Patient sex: M
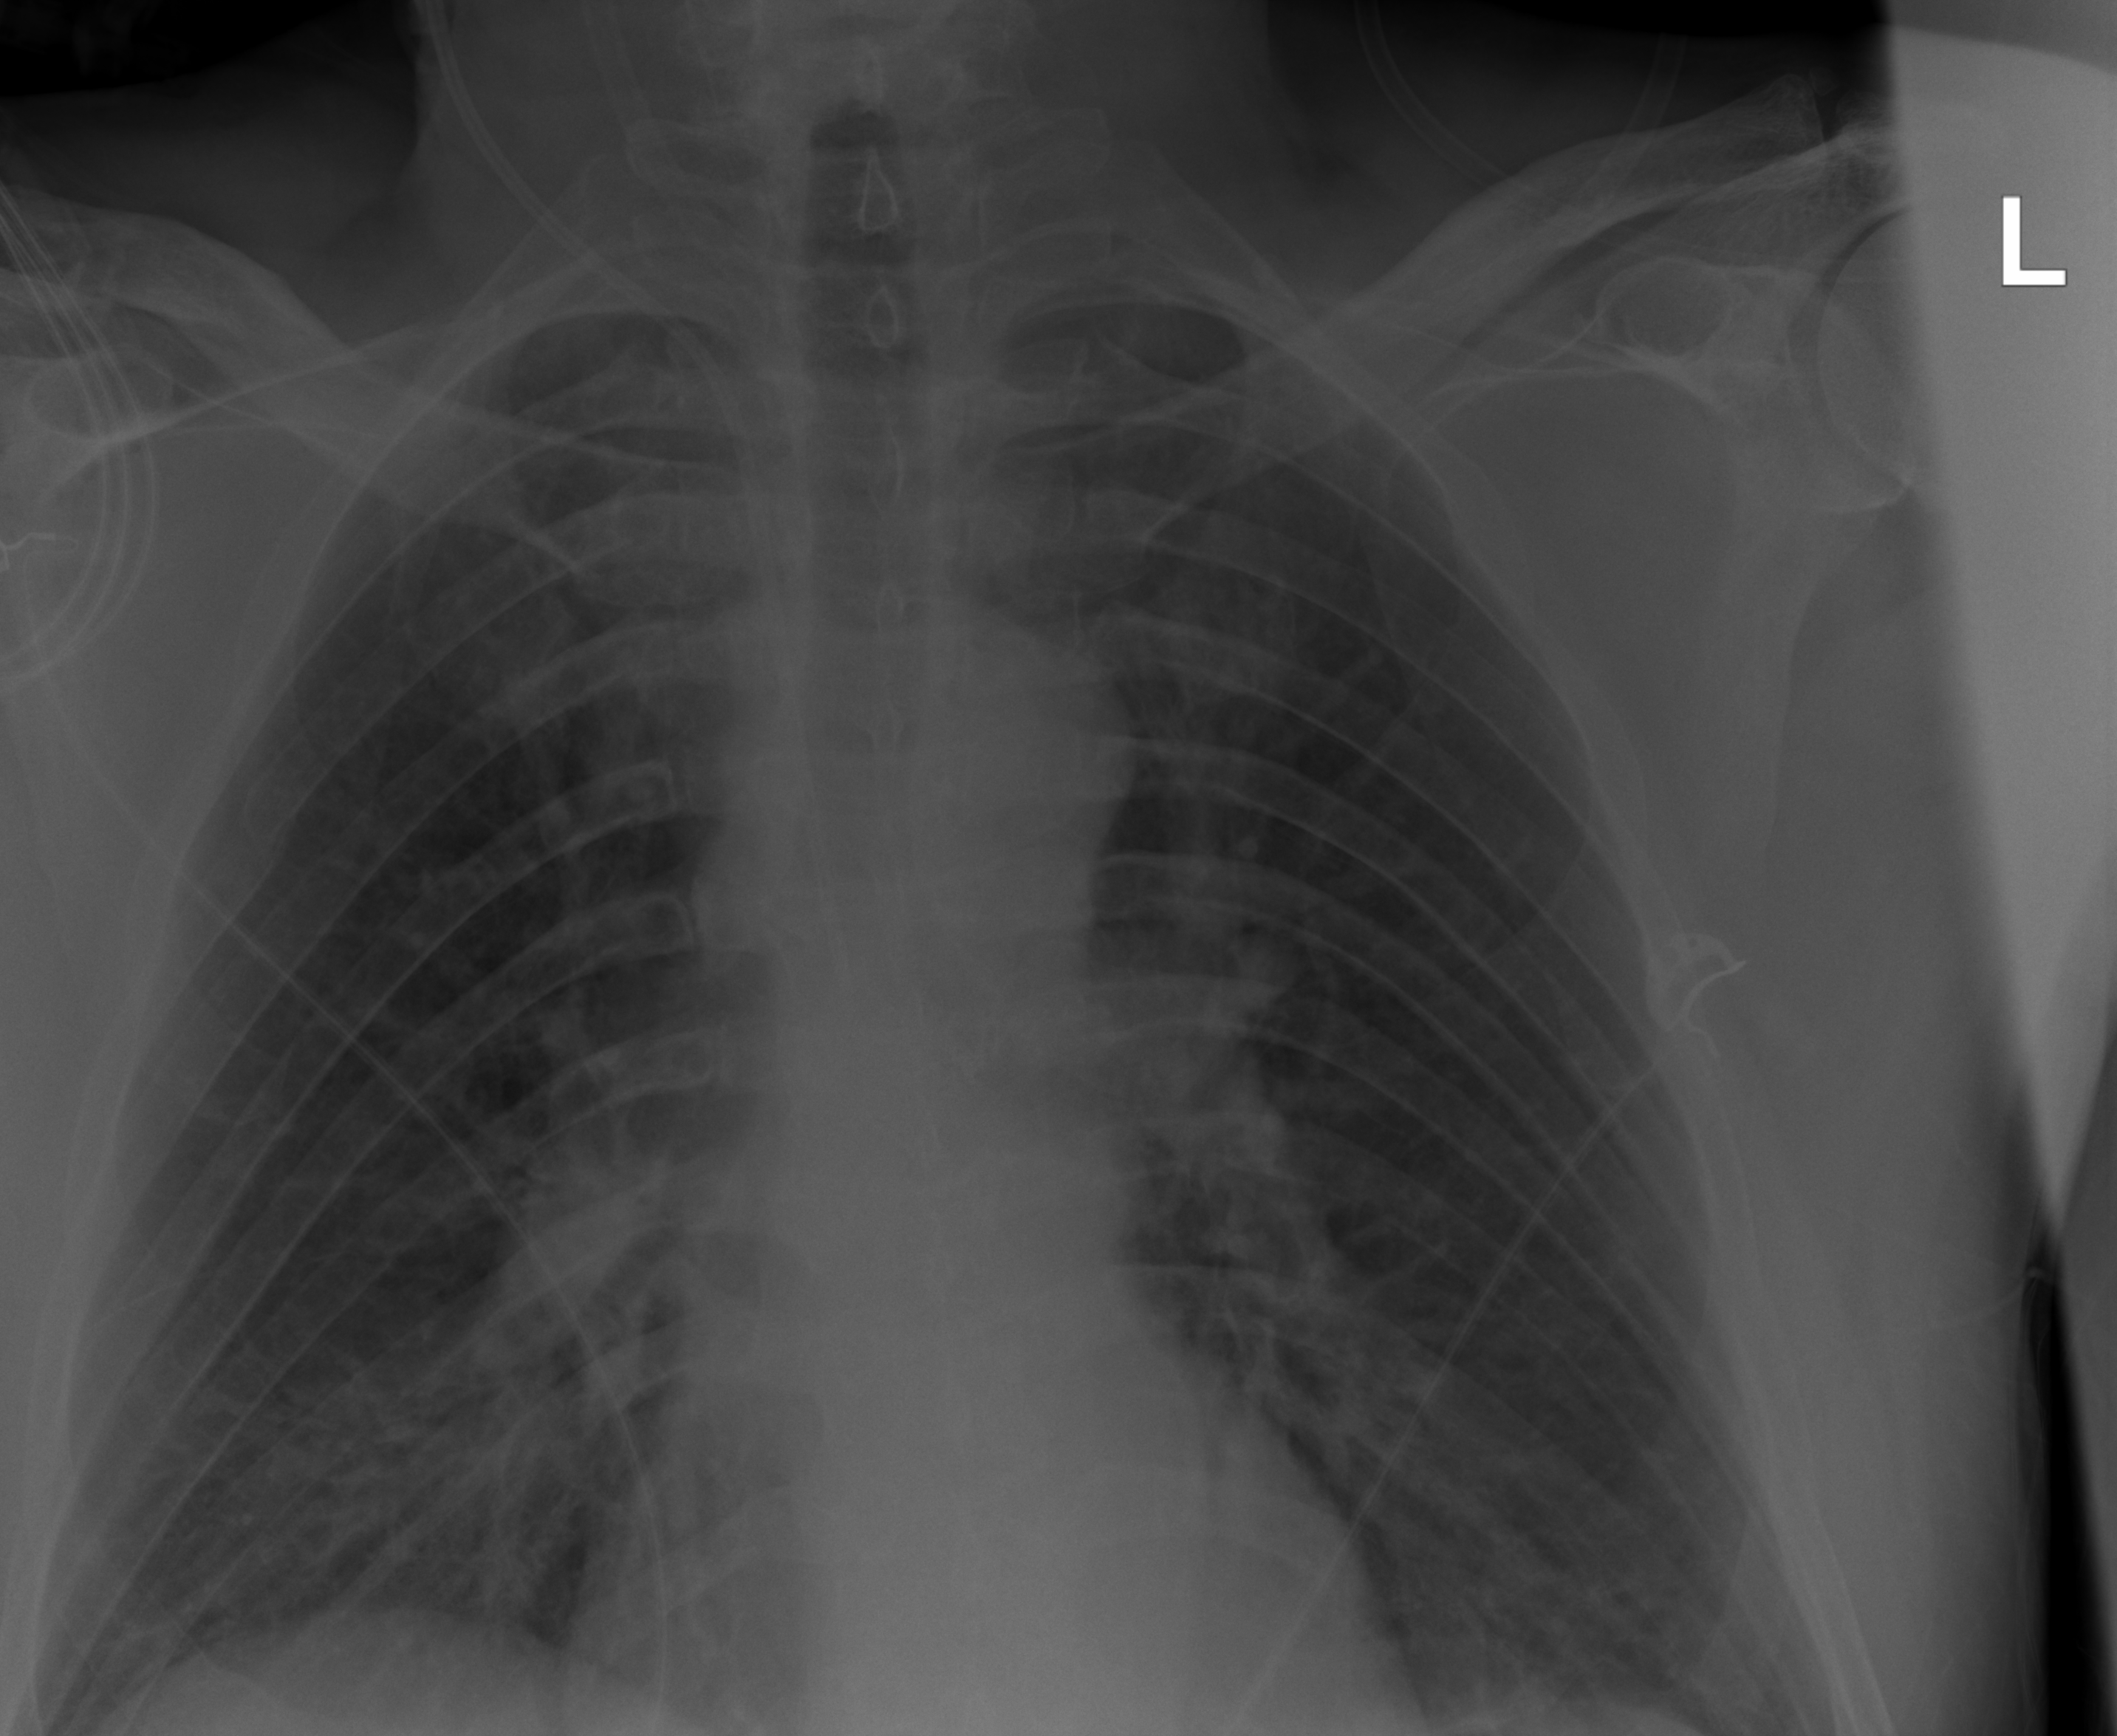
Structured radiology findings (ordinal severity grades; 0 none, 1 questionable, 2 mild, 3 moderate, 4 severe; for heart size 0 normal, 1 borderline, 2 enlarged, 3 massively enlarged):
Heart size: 0
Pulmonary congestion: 0
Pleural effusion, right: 0
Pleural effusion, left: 0
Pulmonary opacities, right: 2
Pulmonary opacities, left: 2
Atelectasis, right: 2
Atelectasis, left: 2